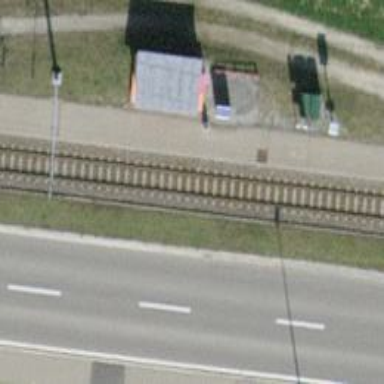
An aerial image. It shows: Light rail stop position for public transport.